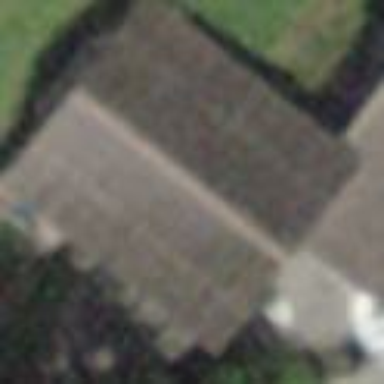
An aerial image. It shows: Stable building.